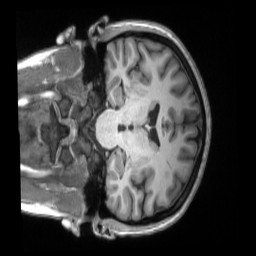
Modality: T1w
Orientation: coronal
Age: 20
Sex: female
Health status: ill
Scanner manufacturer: siemens
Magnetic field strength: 3 T
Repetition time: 2.2 s
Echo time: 0.00157 s